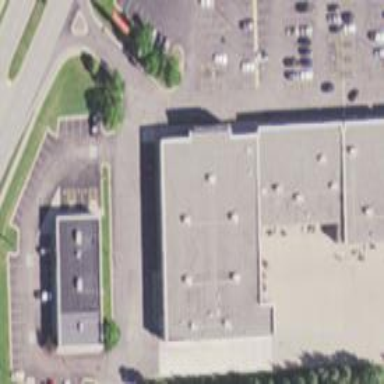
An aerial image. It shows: Building.